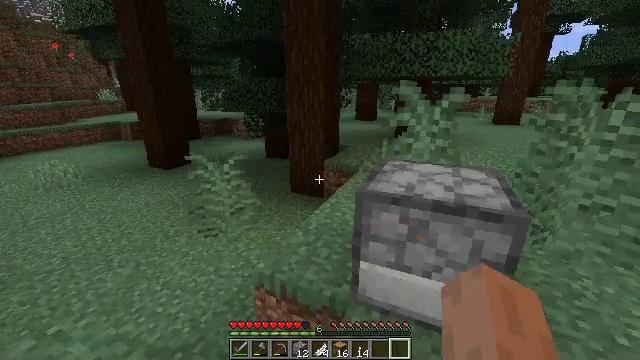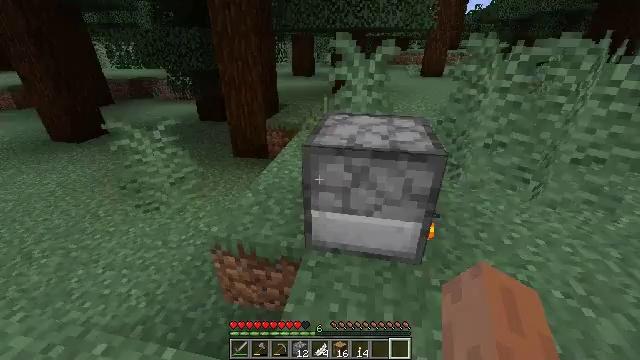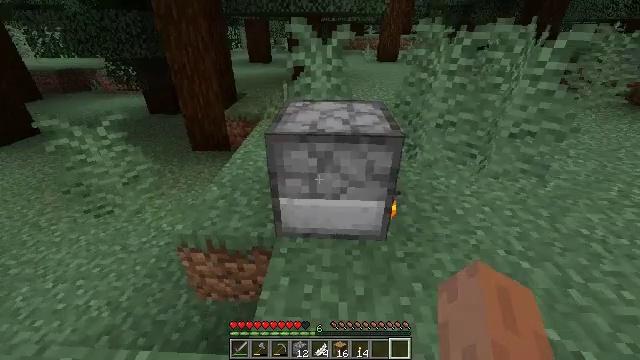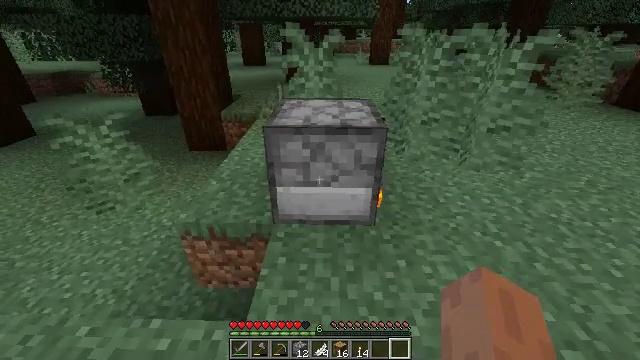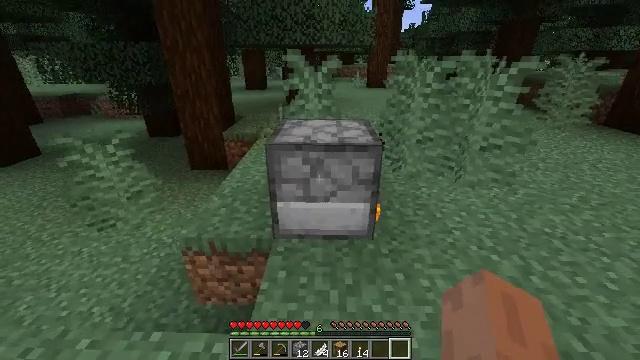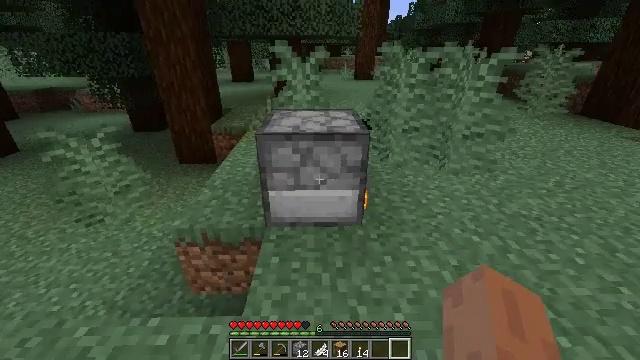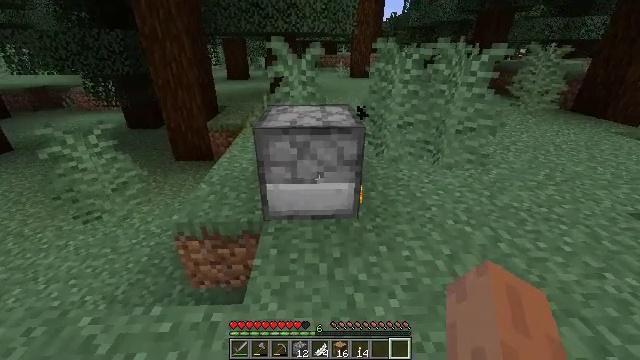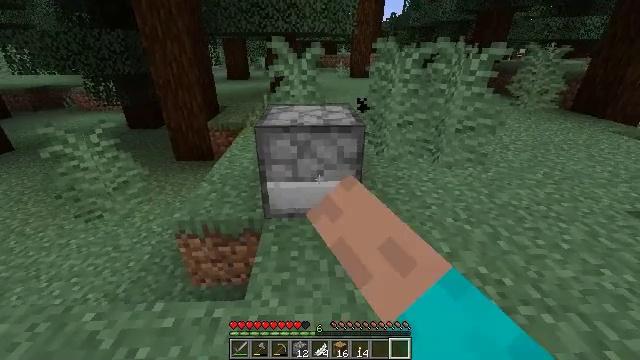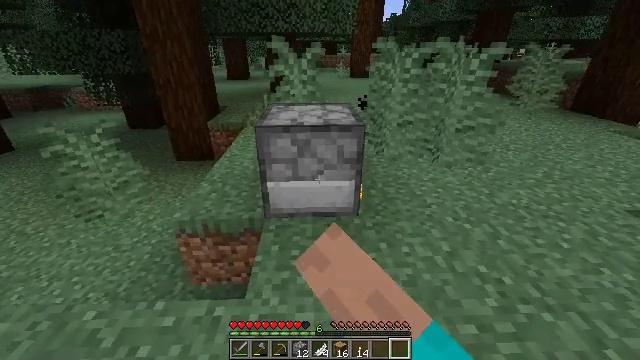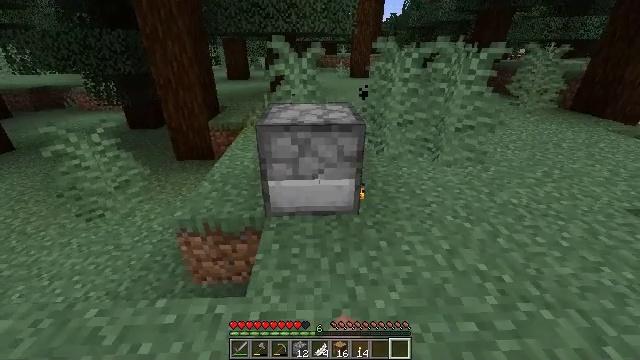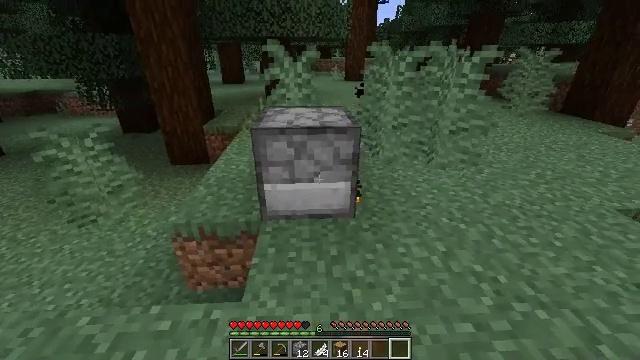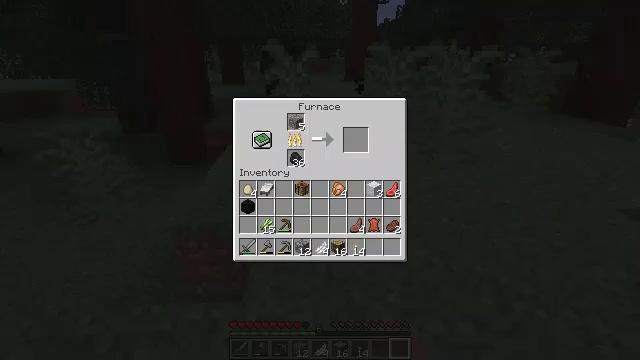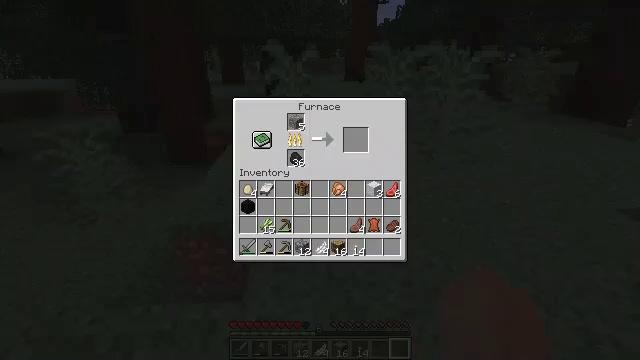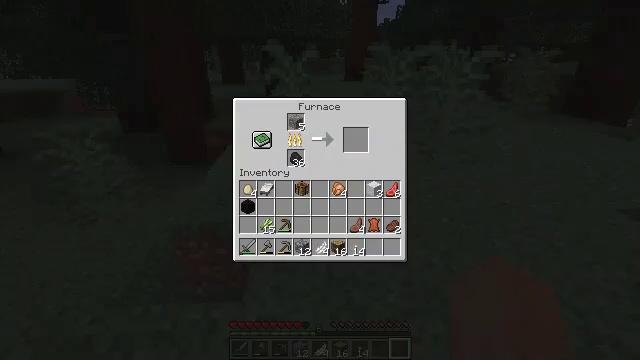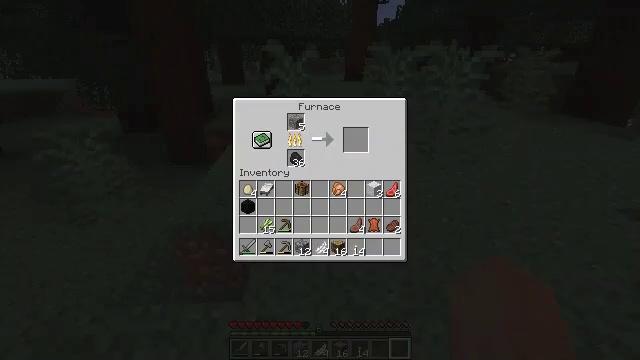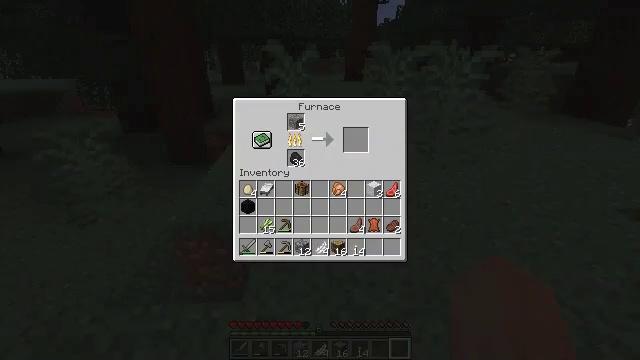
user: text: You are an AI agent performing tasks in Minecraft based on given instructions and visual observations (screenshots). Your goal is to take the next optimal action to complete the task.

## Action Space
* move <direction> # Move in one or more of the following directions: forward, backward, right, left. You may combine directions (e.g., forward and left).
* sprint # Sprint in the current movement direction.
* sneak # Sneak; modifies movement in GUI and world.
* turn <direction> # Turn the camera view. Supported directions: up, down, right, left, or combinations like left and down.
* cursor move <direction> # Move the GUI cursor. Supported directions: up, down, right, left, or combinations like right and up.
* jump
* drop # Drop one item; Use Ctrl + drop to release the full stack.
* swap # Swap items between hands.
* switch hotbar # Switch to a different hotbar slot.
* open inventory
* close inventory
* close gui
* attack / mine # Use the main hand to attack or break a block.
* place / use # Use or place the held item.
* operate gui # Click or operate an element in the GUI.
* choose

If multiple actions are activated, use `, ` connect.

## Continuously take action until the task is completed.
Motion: motion action
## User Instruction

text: Harvest the spruce log from a tree trunk.
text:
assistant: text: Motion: move back, turn right and down
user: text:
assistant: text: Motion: move back, turn right and down
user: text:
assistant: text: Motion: move back, turn right
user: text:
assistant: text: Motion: turn up
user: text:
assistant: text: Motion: turn right and down
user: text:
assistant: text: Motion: use / place
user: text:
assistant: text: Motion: use / place
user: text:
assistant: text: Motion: use / place
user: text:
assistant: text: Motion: use / place
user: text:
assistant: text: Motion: turn right
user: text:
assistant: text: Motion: cursor move right and up
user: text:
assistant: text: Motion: cursor move left and up
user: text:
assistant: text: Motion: no_op
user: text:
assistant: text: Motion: no_op
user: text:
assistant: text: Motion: no_op
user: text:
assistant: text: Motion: sneak
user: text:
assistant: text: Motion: sneak
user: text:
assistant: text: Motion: sneak
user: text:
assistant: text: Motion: sneak
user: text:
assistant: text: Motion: sneak
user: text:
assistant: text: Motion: sneak
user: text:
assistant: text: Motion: sneak, cursor move right and up
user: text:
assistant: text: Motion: no_op
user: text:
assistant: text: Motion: close inventory
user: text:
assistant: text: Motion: turn right, close inventory
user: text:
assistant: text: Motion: turn right, close inventory
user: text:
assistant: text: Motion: turn right and up
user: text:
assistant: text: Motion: move forward, turn right and up
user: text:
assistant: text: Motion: move forward, sneak, turn right and up
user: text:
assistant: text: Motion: move forward, sneak, turn right